Field crop: tomato
Growth stage: 1
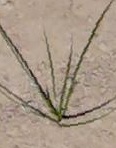
Species: cyperus